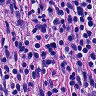
Metastatic tissue present: yes